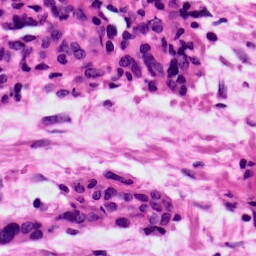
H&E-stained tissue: Ovarian